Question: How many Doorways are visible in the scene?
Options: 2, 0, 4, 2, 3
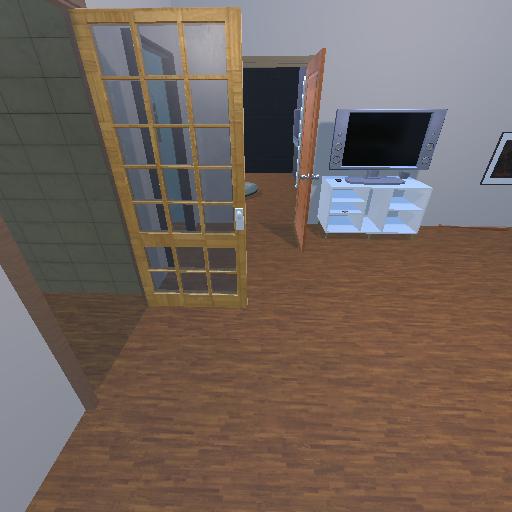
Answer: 2